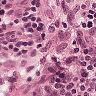
Metastatic tissue present: no